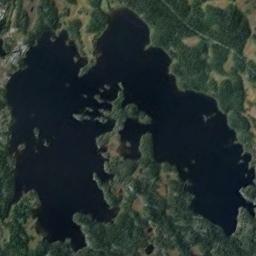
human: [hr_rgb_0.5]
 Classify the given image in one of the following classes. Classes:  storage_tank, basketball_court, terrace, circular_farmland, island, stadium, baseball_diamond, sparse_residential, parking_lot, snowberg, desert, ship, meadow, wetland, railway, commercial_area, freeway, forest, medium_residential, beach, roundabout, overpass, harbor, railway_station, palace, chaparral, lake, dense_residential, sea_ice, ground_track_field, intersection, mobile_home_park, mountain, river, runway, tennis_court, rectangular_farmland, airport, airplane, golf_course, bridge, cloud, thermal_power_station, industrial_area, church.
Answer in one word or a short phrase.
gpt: lake